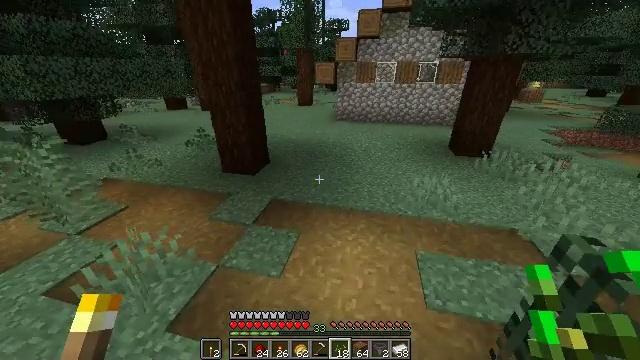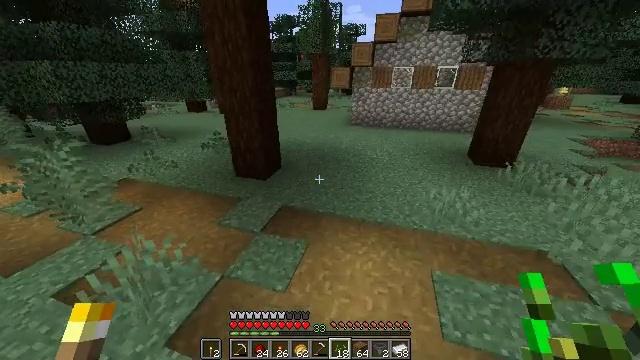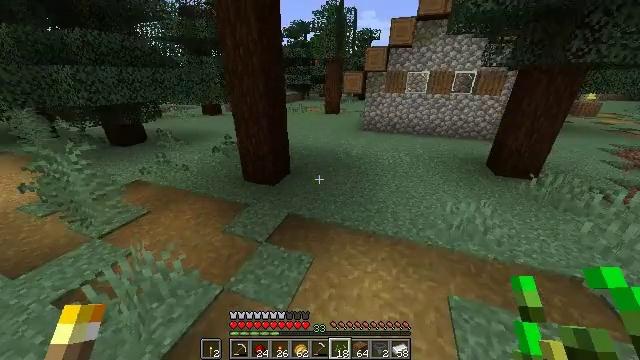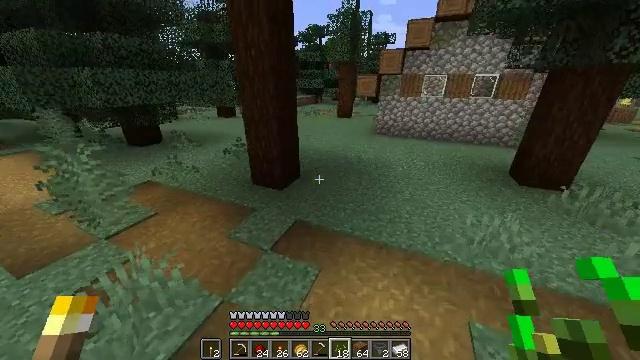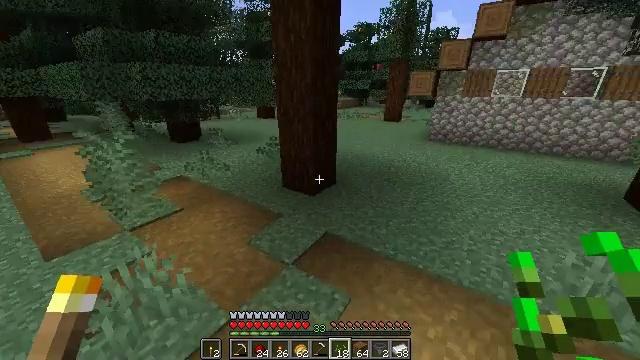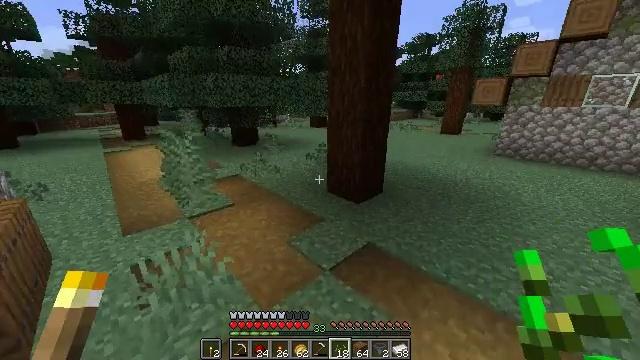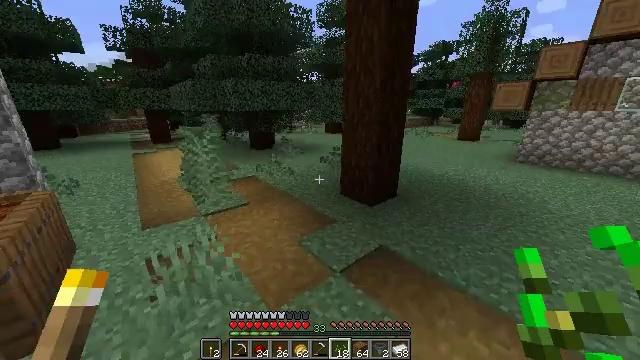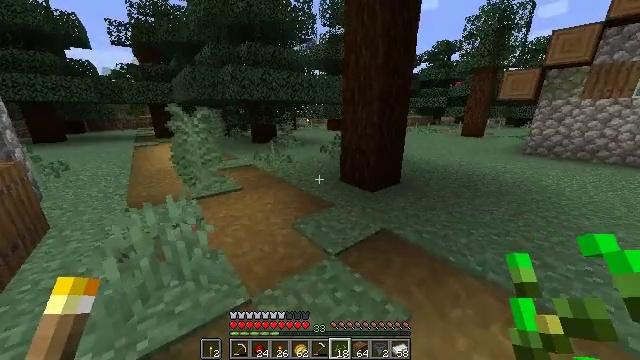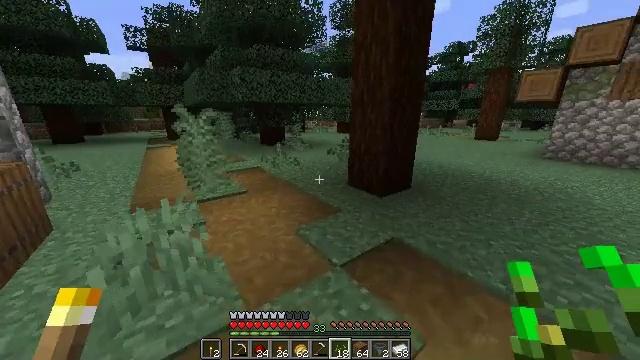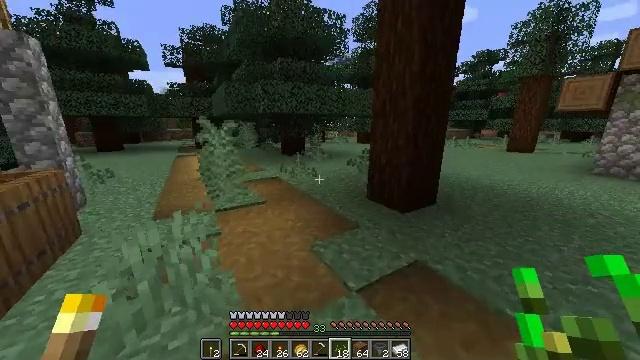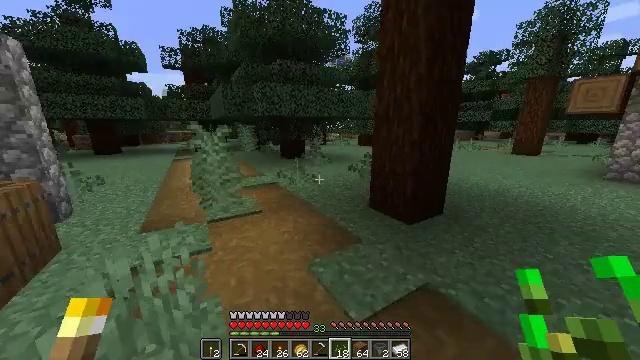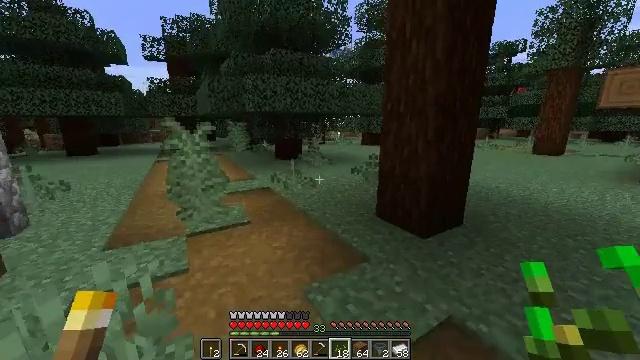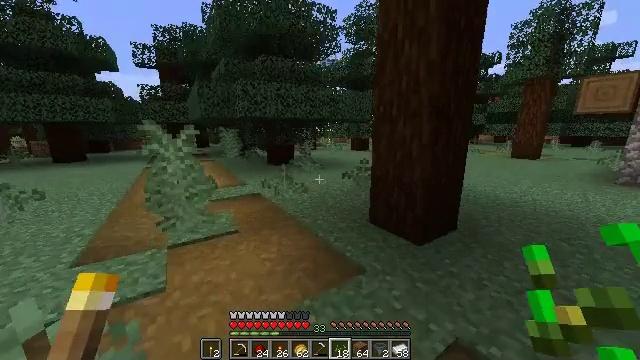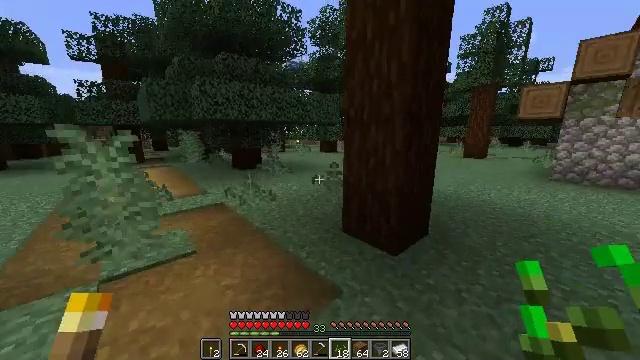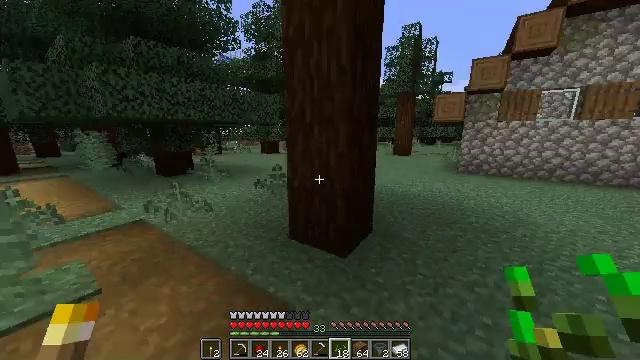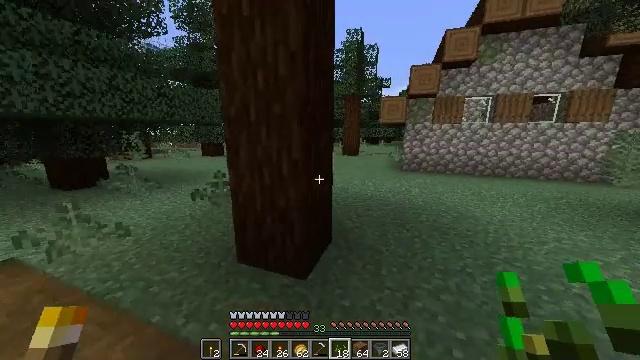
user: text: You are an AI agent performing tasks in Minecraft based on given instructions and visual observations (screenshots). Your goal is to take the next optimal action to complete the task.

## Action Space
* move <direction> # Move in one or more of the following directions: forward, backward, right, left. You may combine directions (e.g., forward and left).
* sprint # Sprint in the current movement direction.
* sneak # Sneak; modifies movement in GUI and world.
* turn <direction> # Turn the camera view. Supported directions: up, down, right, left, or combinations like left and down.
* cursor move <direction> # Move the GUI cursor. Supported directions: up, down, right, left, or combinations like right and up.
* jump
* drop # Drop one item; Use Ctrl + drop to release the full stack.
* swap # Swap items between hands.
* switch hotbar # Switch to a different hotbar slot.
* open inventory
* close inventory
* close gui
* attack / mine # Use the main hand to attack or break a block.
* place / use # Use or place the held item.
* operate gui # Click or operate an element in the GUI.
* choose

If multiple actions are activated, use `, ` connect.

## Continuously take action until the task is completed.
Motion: motion action
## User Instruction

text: Craft a hay block.
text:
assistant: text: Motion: move forward, sprint, turn left
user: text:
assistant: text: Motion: move forward, sprint, turn left
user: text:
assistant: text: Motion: move forward, turn left
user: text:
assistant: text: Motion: move forward, turn left and up
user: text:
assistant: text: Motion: move forward, sprint, turn left and up
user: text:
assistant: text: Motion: move forward, sprint, turn left and up
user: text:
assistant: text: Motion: move forward, sprint, turn left
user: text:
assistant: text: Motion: move forward, turn left
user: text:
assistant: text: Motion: move forward, turn left and up
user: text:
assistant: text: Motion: move forward, sprint
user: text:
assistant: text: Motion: move forward, sprint
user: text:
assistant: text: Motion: move forward, sprint, turn right
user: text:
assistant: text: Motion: move forward, turn right
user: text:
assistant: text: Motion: move forward, turn right
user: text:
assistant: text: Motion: move forward, turn right
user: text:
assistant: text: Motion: move forward and move right, turn right
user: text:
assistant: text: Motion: move forward and move right
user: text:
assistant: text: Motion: move forward and move right
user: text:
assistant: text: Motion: move forward and move right, turn left
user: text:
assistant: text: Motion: move forward and move right, sprint, turn left
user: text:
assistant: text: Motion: move forward and move right, sprint, turn left
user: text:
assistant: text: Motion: move forward and move right, sprint, turn left
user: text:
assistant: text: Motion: move forward and move right, sprint, turn left
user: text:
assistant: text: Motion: move forward and move right, sprint, turn left
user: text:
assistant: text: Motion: move forward, sprint
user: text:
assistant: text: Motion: move forward, sprint
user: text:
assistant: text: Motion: move forward, sprint
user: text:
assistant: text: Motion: move forward
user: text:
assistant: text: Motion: move forward, turn left, jump
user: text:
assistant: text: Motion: move forward, turn left, jump